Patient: sex M, age 32
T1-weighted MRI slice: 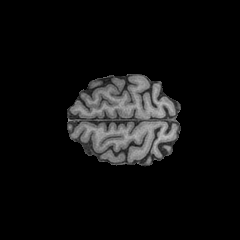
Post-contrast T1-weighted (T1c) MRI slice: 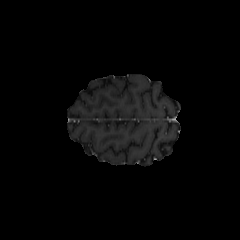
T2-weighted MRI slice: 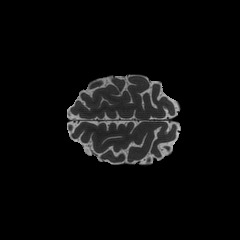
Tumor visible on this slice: no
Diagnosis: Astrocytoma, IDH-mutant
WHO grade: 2